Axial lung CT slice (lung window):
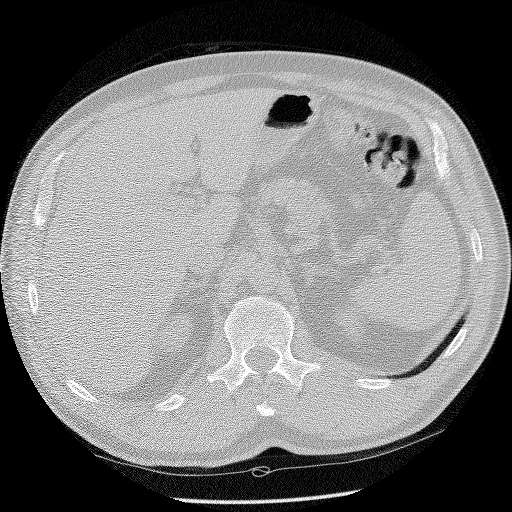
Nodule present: no